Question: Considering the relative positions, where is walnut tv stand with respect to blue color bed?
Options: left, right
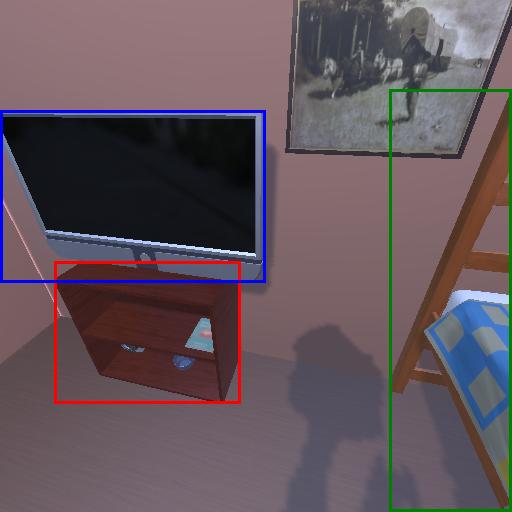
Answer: left